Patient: sex M, age 36
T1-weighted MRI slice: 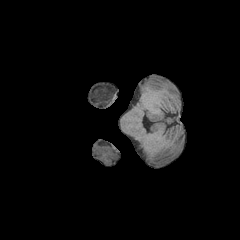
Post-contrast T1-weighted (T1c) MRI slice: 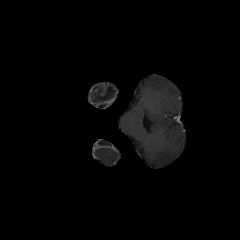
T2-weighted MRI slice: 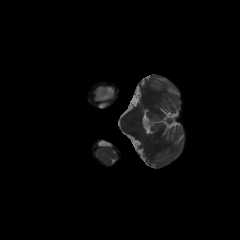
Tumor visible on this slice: yes
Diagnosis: Astrocytoma, IDH-mutant
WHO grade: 4